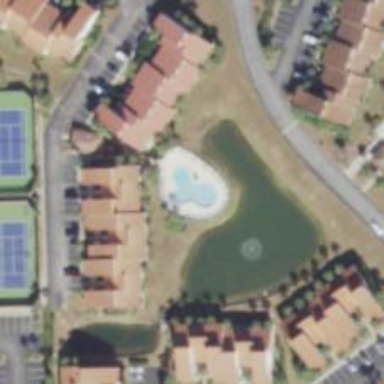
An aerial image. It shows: Swimming pool located in leisure land.